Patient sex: F
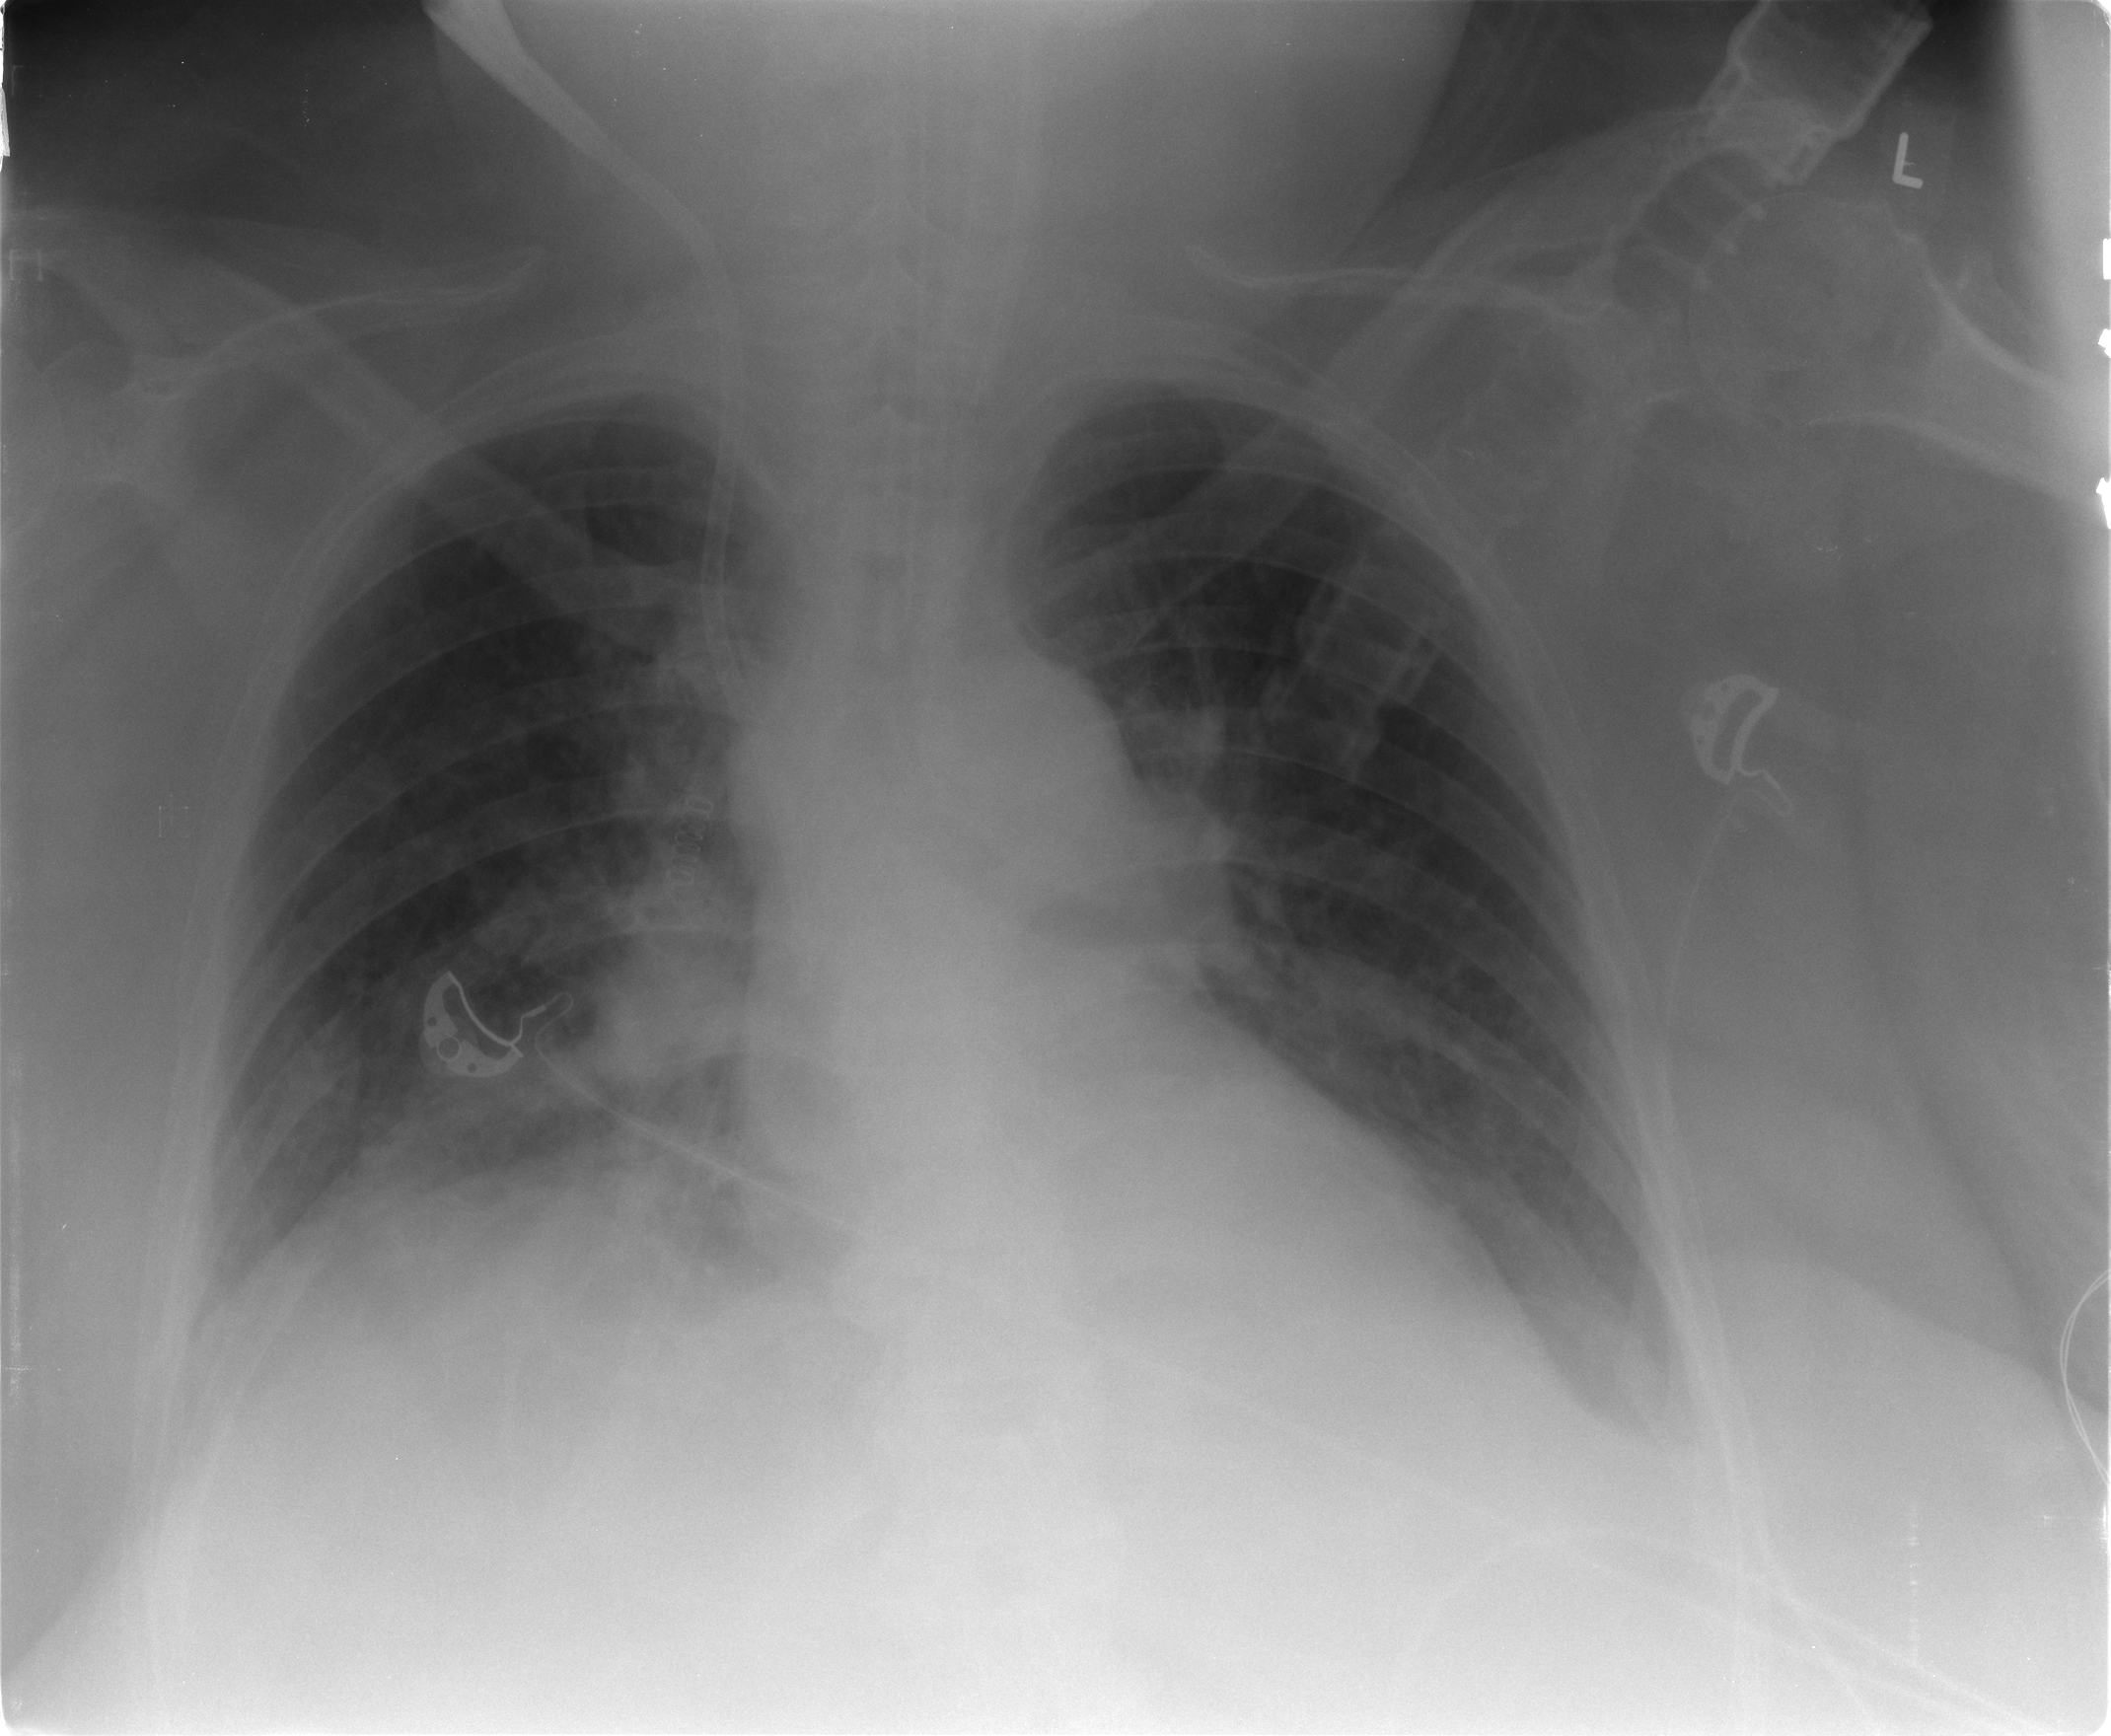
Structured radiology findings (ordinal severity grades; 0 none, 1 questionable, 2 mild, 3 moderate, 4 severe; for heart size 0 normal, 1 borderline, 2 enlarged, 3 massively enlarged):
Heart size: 2
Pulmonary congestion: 2
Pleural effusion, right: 1
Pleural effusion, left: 1
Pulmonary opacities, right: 0
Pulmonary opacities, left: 0
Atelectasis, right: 2
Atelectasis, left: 2